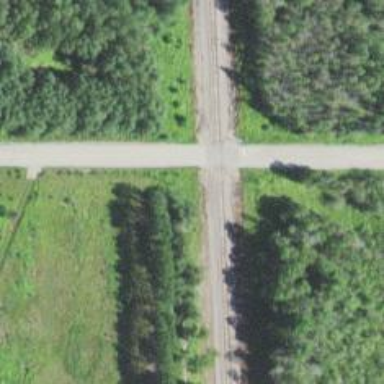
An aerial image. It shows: Level crossing along the railway.